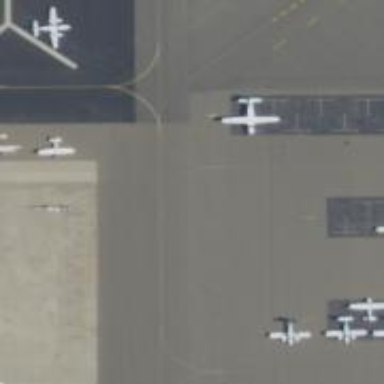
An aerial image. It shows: Image of taxiway at airport.